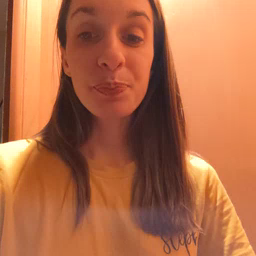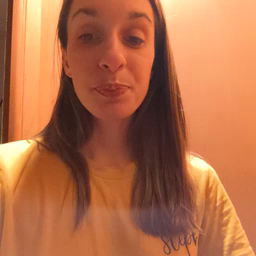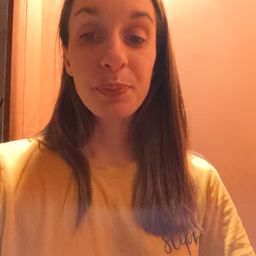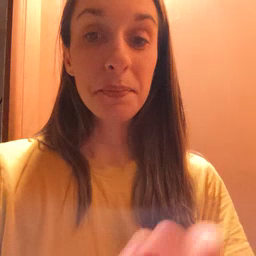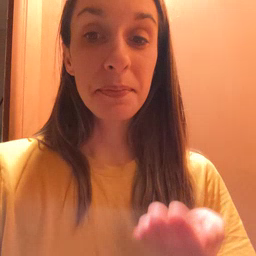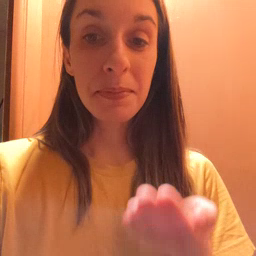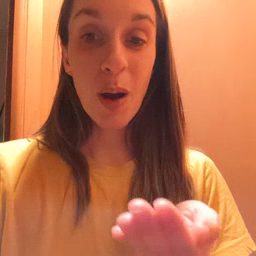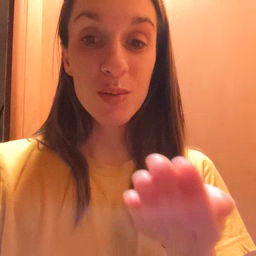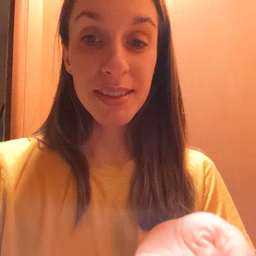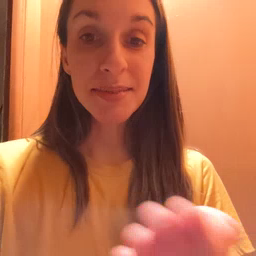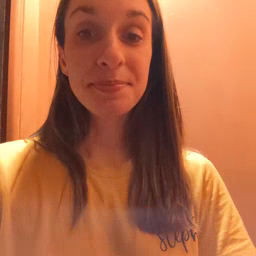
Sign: boat